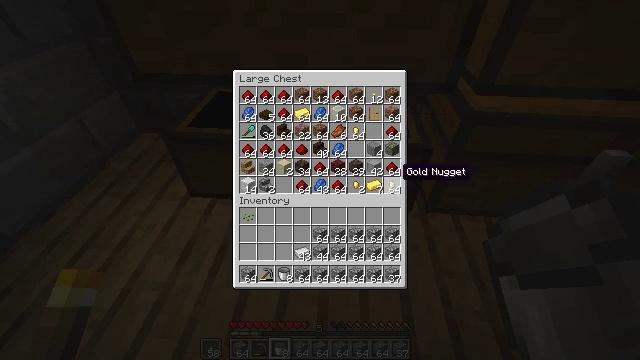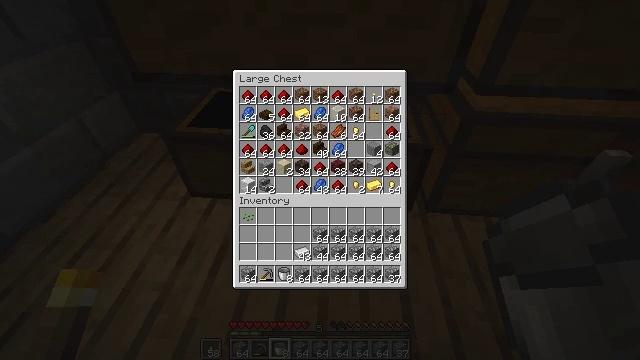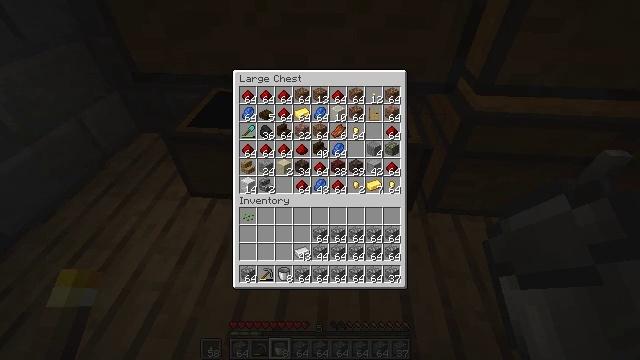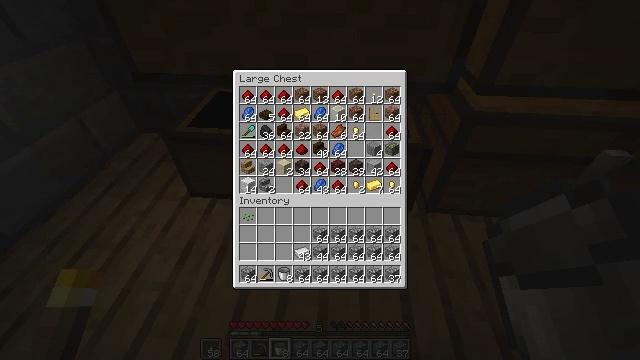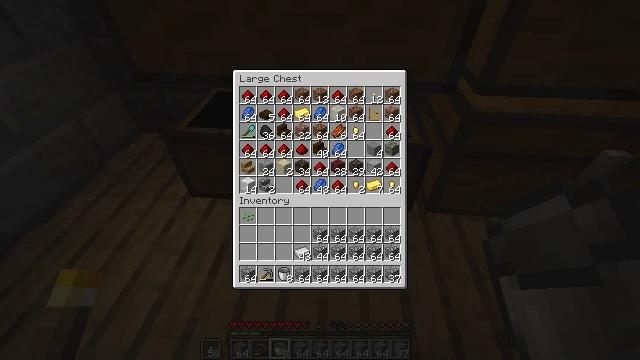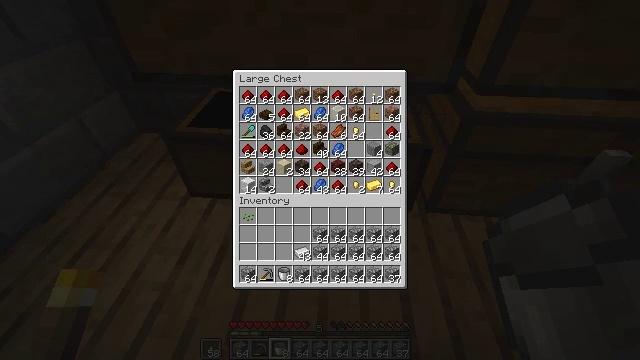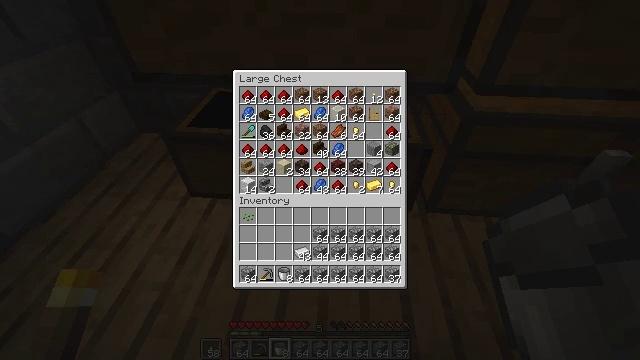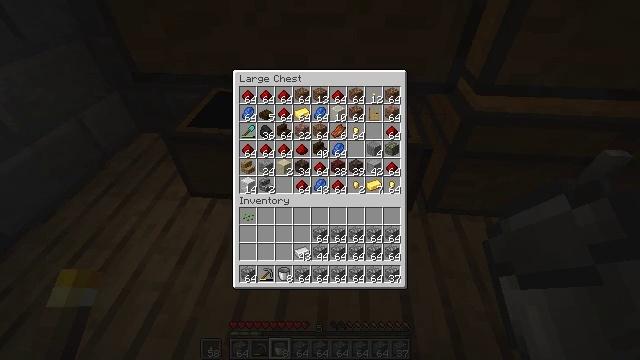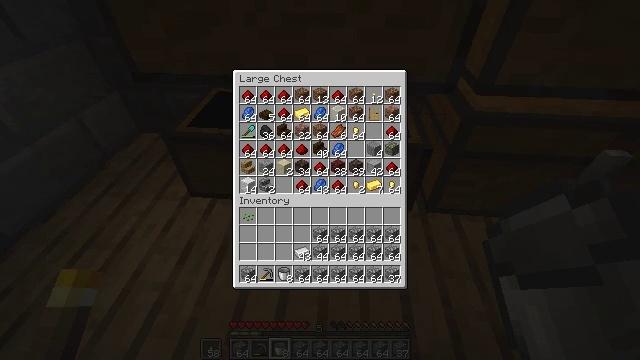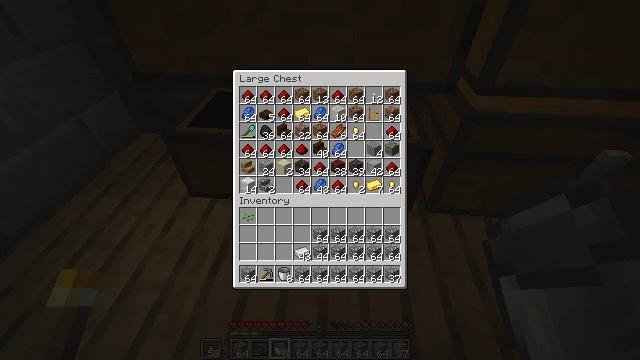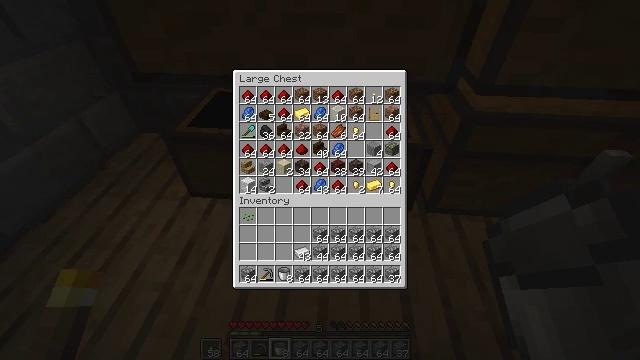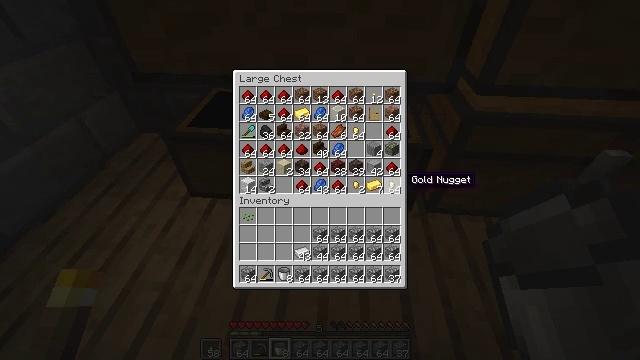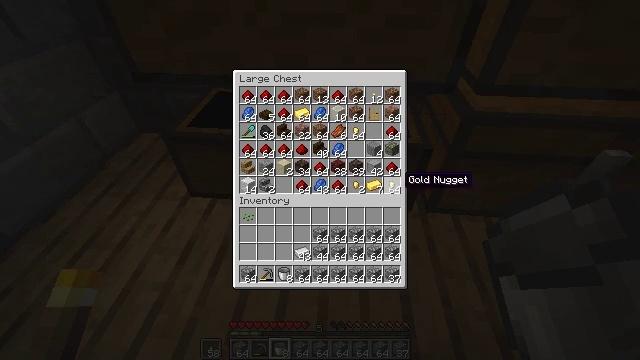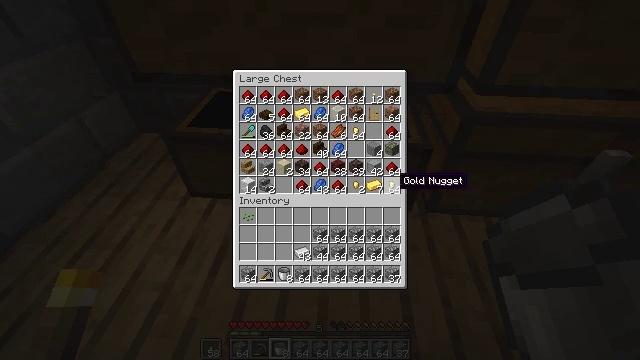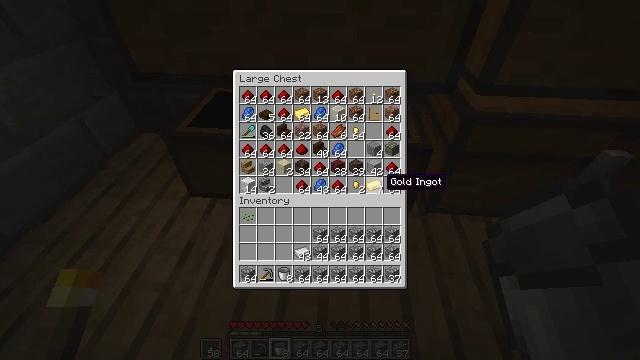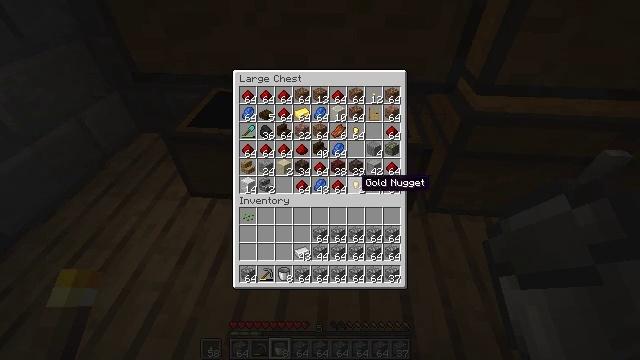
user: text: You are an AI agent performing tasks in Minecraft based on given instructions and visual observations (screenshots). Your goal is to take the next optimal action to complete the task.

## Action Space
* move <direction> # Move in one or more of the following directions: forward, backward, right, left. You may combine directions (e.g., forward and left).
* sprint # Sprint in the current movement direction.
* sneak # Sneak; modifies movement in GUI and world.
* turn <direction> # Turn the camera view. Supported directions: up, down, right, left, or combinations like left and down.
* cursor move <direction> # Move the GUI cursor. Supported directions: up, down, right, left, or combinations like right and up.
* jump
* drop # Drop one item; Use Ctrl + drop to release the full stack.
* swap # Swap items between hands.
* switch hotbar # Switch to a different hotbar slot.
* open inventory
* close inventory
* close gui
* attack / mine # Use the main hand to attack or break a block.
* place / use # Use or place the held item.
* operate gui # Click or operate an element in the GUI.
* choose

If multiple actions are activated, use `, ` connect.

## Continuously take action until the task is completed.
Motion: motion action
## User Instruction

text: Create a dark oak trapdoor using dark oak planks.
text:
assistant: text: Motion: cursor move right
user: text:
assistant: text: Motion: no_op
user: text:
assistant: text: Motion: no_op
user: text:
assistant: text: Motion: no_op
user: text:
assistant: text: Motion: no_op
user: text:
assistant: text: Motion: no_op
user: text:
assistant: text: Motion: no_op
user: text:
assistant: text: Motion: no_op
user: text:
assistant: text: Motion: no_op
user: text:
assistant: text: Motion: no_op
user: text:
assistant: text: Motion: no_op
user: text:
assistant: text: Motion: no_op
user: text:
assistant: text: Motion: no_op
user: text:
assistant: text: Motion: cursor move left
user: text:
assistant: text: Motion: cursor move left
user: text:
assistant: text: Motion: cursor move left
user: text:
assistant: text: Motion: cursor move left
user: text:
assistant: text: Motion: cursor move left and up
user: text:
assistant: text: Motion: cursor move left and up
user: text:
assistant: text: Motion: cursor move left and up
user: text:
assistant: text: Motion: cursor move left and up
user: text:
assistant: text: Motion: cursor move up
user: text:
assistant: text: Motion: cursor move up
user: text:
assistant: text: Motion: cursor move up
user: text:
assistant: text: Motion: cursor move right and up
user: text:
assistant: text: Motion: cursor move right and up
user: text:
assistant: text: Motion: cursor move right and up
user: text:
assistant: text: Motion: cursor move right
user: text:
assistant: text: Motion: cursor move right
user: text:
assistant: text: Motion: no_op